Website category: university
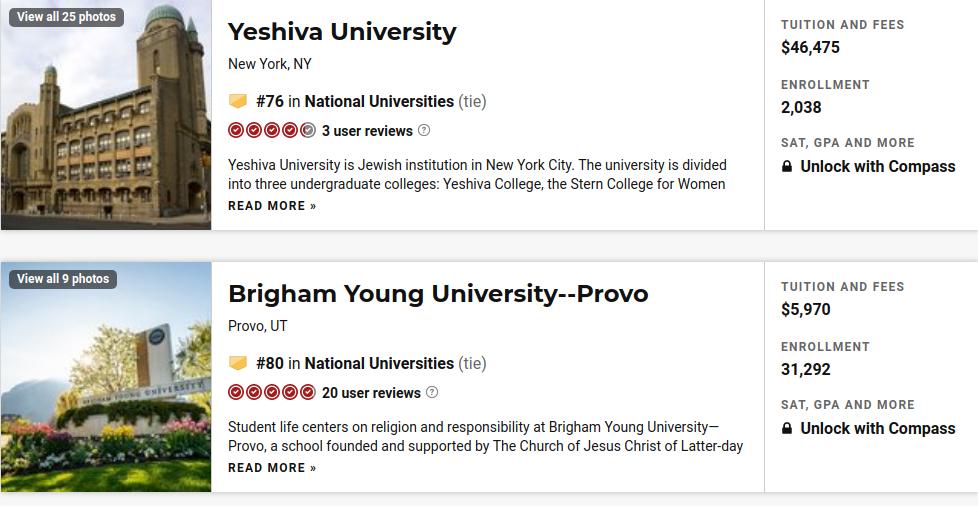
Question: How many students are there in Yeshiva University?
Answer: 2,038

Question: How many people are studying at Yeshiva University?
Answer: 2,038

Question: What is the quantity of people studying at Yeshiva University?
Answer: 2,038

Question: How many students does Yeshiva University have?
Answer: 2,038

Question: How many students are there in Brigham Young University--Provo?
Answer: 31,292

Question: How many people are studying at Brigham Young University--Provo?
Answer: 31,292

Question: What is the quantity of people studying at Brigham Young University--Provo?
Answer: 31,292

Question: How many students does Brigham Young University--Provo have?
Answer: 31,292

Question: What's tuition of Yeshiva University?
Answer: $46,475

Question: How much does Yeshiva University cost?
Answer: $46,475

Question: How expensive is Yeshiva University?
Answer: $46,475

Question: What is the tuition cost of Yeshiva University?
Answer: $46,475

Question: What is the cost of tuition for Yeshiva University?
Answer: $46,475

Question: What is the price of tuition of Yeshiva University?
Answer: $46,475

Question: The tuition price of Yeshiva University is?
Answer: $46,475

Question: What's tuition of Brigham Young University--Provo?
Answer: $5,970

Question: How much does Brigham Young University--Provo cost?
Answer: $5,970

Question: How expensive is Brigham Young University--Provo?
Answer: $5,970

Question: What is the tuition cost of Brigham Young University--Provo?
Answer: $5,970

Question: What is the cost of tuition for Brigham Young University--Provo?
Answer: $5,970

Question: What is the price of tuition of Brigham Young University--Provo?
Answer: $5,970

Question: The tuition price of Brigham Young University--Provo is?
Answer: $5,970

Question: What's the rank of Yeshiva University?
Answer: #76

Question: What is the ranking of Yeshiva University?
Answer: #76

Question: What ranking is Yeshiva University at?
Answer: #76

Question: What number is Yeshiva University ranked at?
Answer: #76

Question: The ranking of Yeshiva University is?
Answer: #76

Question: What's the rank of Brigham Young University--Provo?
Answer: #80

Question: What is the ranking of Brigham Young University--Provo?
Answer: #80

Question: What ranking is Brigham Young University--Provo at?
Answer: #80

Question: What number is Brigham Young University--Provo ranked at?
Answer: #80

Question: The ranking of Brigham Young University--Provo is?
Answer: #80

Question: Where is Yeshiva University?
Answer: New York, NY

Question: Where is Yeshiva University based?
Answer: New York, NY

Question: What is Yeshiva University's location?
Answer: New York, NY

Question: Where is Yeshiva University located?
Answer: New York, NY

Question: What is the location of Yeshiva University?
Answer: New York, NY

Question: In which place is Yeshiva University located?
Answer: New York, NY

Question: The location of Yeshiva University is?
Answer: New York, NY

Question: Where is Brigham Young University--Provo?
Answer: Provo, UT

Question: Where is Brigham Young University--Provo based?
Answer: Provo, UT

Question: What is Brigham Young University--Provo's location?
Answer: Provo, UT

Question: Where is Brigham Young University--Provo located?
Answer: Provo, UT

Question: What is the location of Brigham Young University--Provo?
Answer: Provo, UT

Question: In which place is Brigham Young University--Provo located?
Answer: Provo, UT

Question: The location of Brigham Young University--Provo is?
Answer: Provo, UT

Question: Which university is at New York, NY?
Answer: Yeshiva University

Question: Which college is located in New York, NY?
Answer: Yeshiva University

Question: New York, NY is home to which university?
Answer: Yeshiva University

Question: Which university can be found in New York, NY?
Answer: Yeshiva University

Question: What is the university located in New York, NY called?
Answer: Yeshiva University

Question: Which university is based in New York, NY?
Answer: Yeshiva University

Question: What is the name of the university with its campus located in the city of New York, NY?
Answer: Yeshiva University

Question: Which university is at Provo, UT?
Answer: Brigham Young University--Provo

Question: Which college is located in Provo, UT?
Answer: Brigham Young University--Provo

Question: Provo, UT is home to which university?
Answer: Brigham Young University--Provo

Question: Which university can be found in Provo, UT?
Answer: Brigham Young University--Provo

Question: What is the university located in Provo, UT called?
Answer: Brigham Young University--Provo

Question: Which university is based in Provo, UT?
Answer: Brigham Young University--Provo

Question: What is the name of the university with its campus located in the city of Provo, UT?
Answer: Brigham Young University--Provo

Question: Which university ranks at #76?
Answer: Yeshiva University

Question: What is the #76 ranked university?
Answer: Yeshiva University

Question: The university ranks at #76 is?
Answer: Yeshiva University

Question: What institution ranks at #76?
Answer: Yeshiva University